Question: recently i install the Wamp last version in my local computer. Before that i used php in Windows 7 - IIS 7.5. I used PDO mysql and it workd just fine.
'''
try {
$db = new PDO("mysql:host=localhost;dbname=aaa;charset=utf8", "root", "root");
} catch ( PDOException $e ){
print $e->getMessage();
}
'''
But when i pass the iss to the wamp, Pdo_mysql not worked. When i visit my db page, it giving error 'could not find driver'. I searched in google but i cant figure this out.
Extensions
'''
extension=php_bz2.dll
extension=php_curl.dll
extension=php_com_dotnet.dll
extension=php_fileinfo.dll
extension=php_gd2.dll
extension=php_gettext.dll
extension=php_gmp.dll
extension=php_intl.dll
extension=php_imap.dll
;extension=php_interbase.dll
extension=php_ldap.dll
extension=php_mbstring.dll
extension=php_exif.dll ; Must be after mbstring as it depends on it
extension=php_mysql.dll
extension=php_mysqli.dll
;extension=php_oci8.dll ; Use with Oracle 10gR2 Instant Client
;extension=php_oci8_11g.dll ; Use with Oracle 11gR2 Instant Client
extension=php_openssl.dll
;extension=php_pdo_firebird.dll
extension=php_pdo_mysql.dll
;extension=php_pdo_oci.dll
;extension=php_pdo_odbc.dll
;extension=php_pdo_pgsql.dll
extension=php_pdo_sqlite.dll
;extension=php_pgsql.dll
extension=php_shmop.dll
'''
phpinfo()

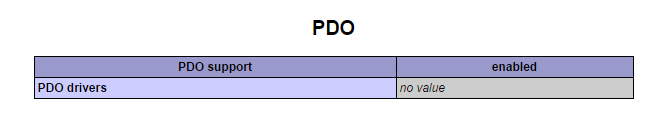
Answer: If you get this error while you can still see it enabled in 'php.ini' then 'WAMP' is responsible for this issue.
I suggest you to use <URL> instead.